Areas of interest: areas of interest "Car Dealership"
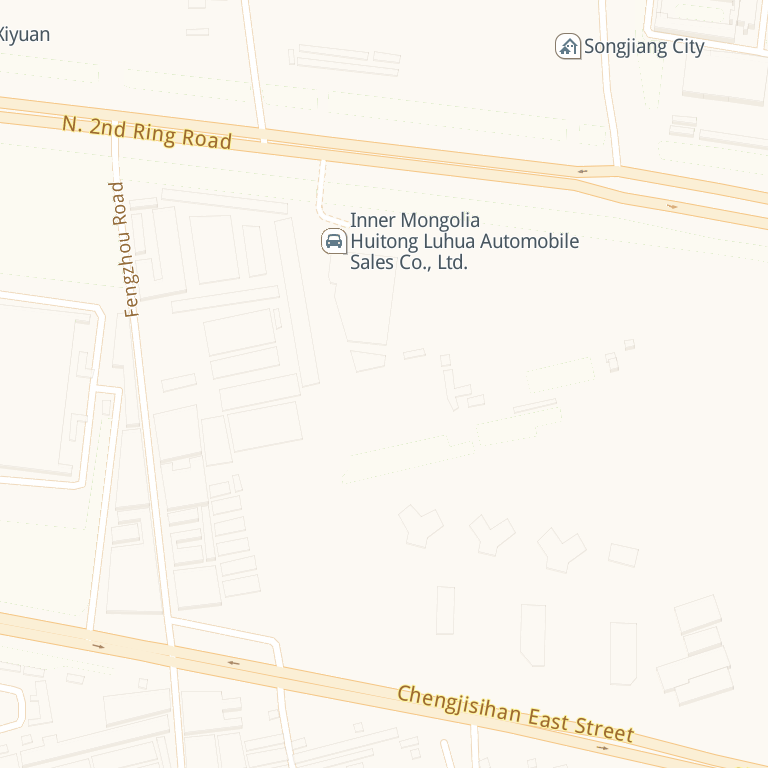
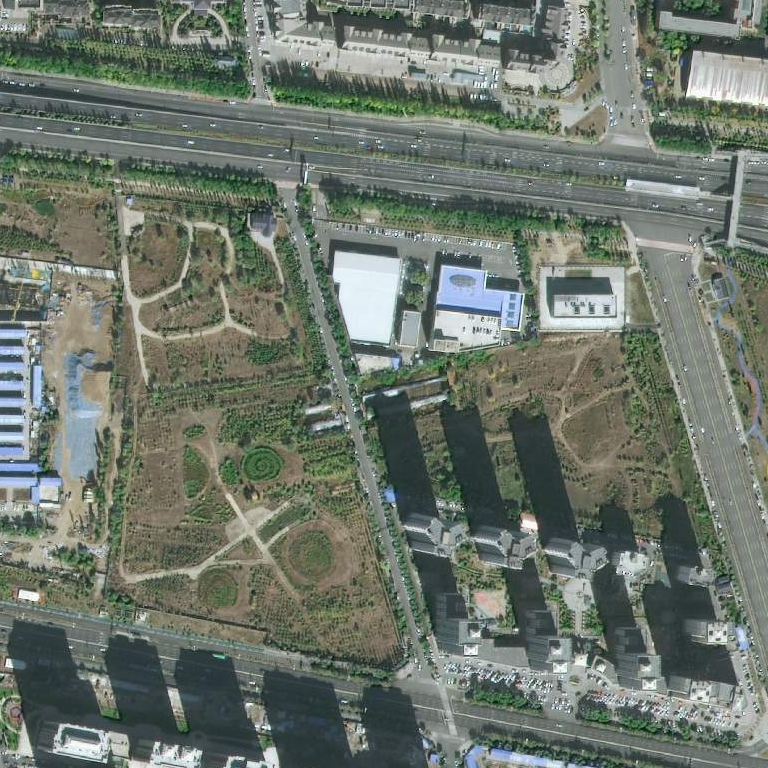